【题型】选择题　【知识点】平面几何　【难度】medium
如图，已知每个小正方形的边长均为1，$\triangle ABC$与$\triangle DEF$的顶点都在小正方形的顶点上，那么$\triangle DEF$与$\triangle ABC$相似的是\quad（\quad）

\vspace{1em}

A.
 \qquad
B.

\vspace{0.8em}

C.
 \qquad
D.

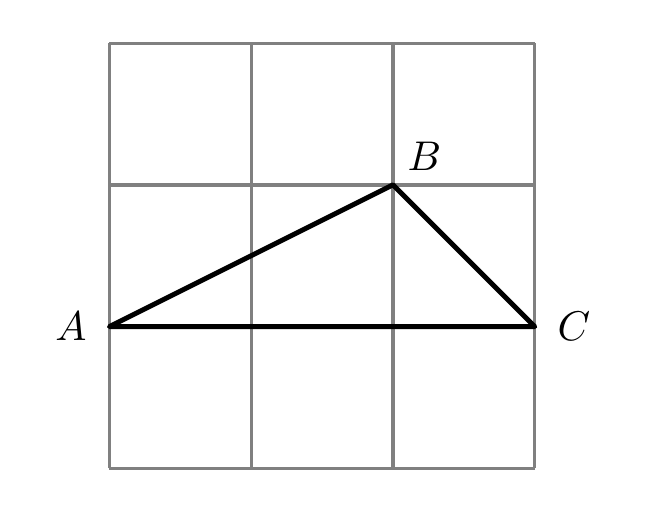
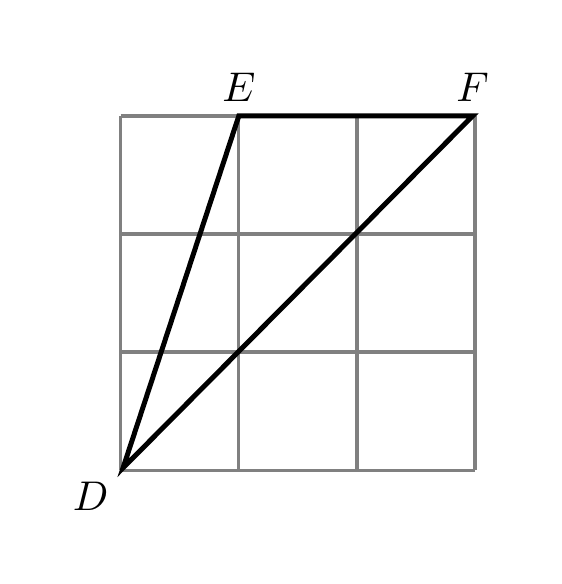
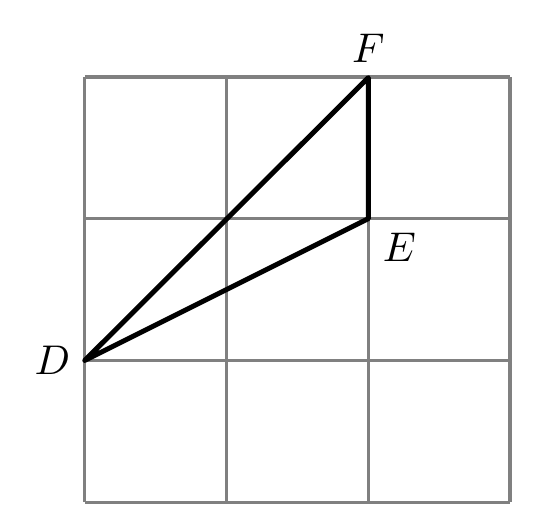
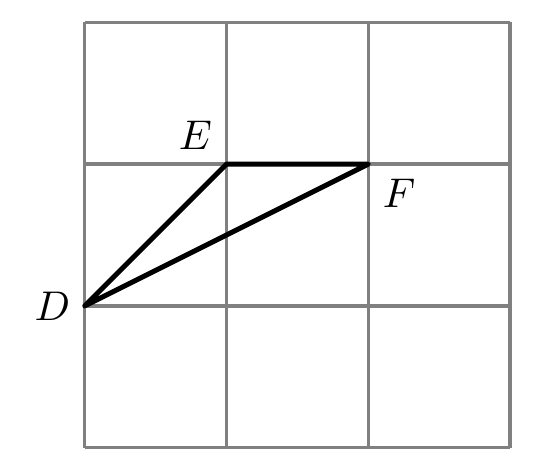
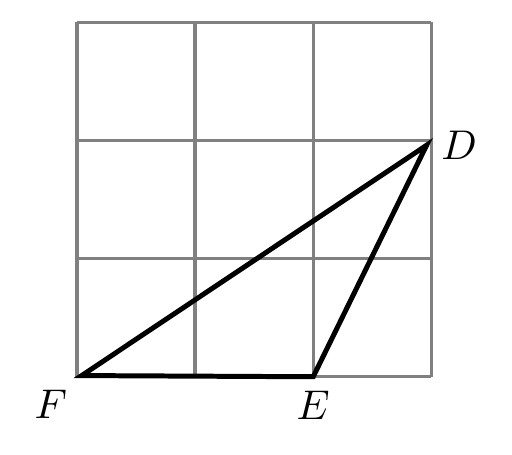
【解答】
\textbf{【答案】}A

\vspace{1em}
\textbf{【分析】}首先由勾股定理求得各三角形的三边长，然后根据三组对应边的比相等的两个三角形相似，即可求得答案。注意排除法在解选择题中的应用。

\vspace{1em}
\textbf{【详解】}
解：$AB = \sqrt{1^2+2^2} = \sqrt{5}$，$BC = \sqrt{1^2+1^2} = \sqrt{2}$，$AC = 3$，
\vspace{1em}

A、$\because DE = \sqrt{1^2+3^2} = \sqrt{10}$，$EF = 2$，$DF = \sqrt{3^2+3^2} = 3\sqrt{2}$，

$\therefore \dfrac{DE}{AB} = \dfrac{EF}{BC} = \dfrac{DF}{AC}$，

$\therefore \triangle DEF$ 与 $\triangle ABC$ 相似；

\vspace{1em}
B、$\because DE = \sqrt{1^2+2^2} = \sqrt{5}$，$EF = 1$，$DF = \sqrt{2^2+2^2} = 2\sqrt{2}$，

$\therefore \dfrac{DE}{AB} \neq \dfrac{EF}{BC} \neq \dfrac{DF}{AC}$，

$\therefore \triangle DEF$ 与 $\triangle ABC$ 不相似；
\vspace{1em}

C、$\because DE = \sqrt{1^2+1^2} = \sqrt{2}$，$EF = 1$，$DF = \sqrt{1^2+2^2} = \sqrt{5}$，

$\therefore \dfrac{DE}{AB} \neq \dfrac{EF}{BC} \neq \dfrac{DF}{AC}$，

$\therefore \triangle DEF$ 与 $\triangle ABC$ 不相似；

\vspace{1em}
D、$\because DE = \sqrt{1^2+2^2} = \sqrt{5}$，$EF = 2$，$DF = \sqrt{2^2+3^2} = \sqrt{13}$，

$\therefore \dfrac{DE}{AB} \neq \dfrac{EF}{BC} \neq \dfrac{DF}{AC}$，

$\therefore \triangle DEF$ 与 $\triangle ABC$ 不相似。

故选：A。

\vspace{1em}
\textbf{【点睛】}此题考查了相似三角形的判定与勾股定理。此题难度适中，注意掌握三组对应边的比相等的两个三角形相似定理的应用。